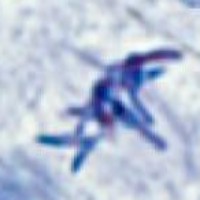
Label: metaphase